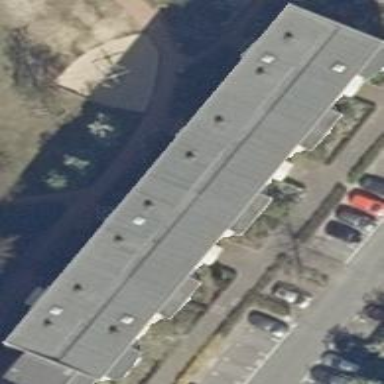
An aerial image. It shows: Building with apartments and flat roof.